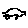
Label: car